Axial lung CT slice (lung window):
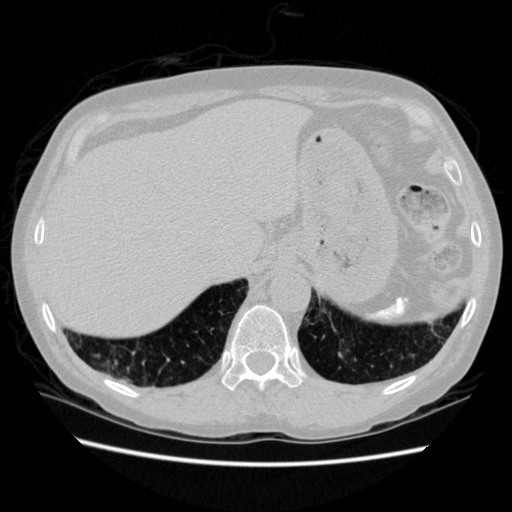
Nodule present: no